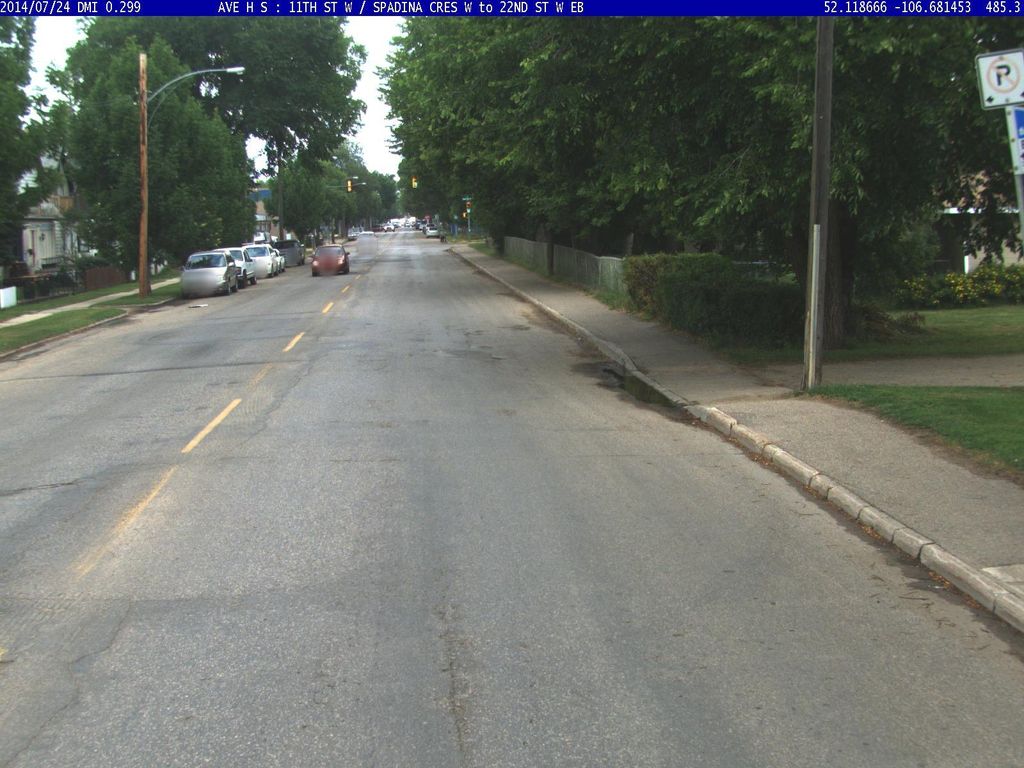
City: saskatoon